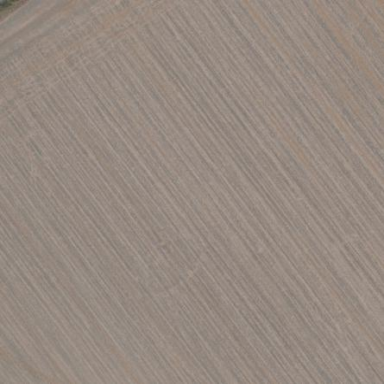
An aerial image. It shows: Plot of farmland.